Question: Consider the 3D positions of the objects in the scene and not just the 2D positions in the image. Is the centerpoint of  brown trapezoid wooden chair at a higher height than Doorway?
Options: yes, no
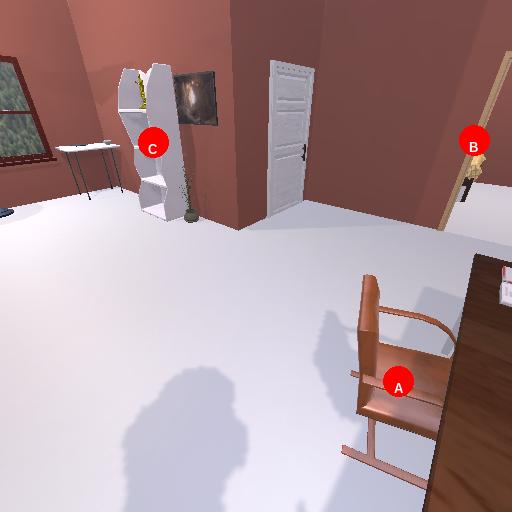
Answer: yes